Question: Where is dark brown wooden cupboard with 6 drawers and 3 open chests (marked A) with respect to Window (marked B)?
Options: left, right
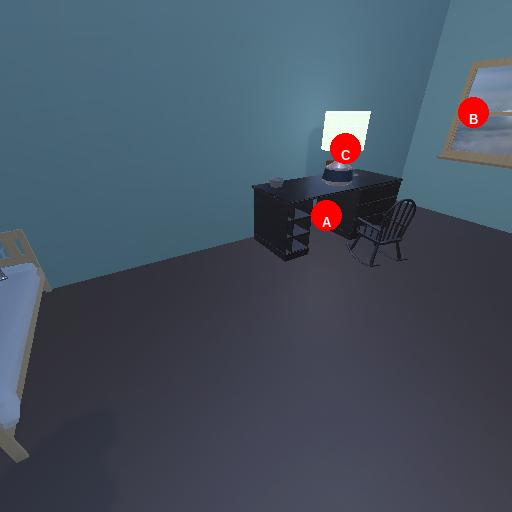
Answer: left